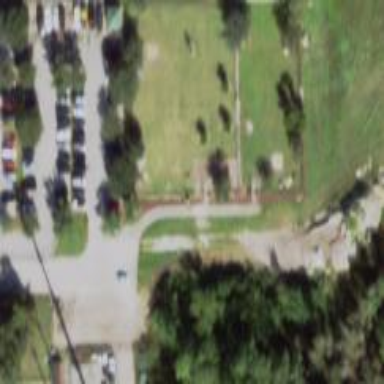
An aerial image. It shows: Dog park enclosed by chain link fence.